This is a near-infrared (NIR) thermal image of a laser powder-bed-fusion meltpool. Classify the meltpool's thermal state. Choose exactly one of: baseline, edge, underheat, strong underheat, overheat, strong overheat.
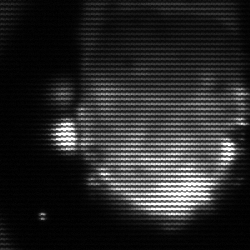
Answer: baseline